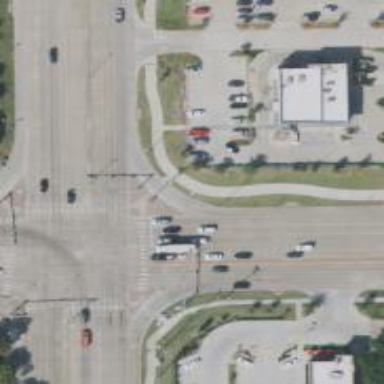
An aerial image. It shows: Secondary link road with separate sidewalk.